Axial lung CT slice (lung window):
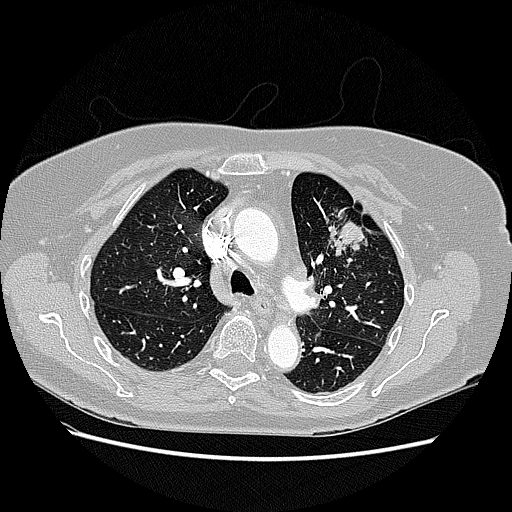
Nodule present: no